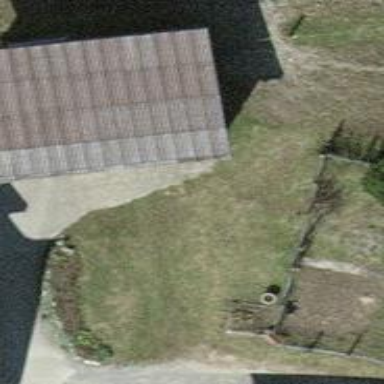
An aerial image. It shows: Garage building.